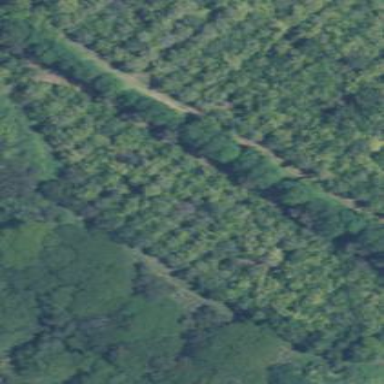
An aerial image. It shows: Orchard filled with macadamia trees.